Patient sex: M
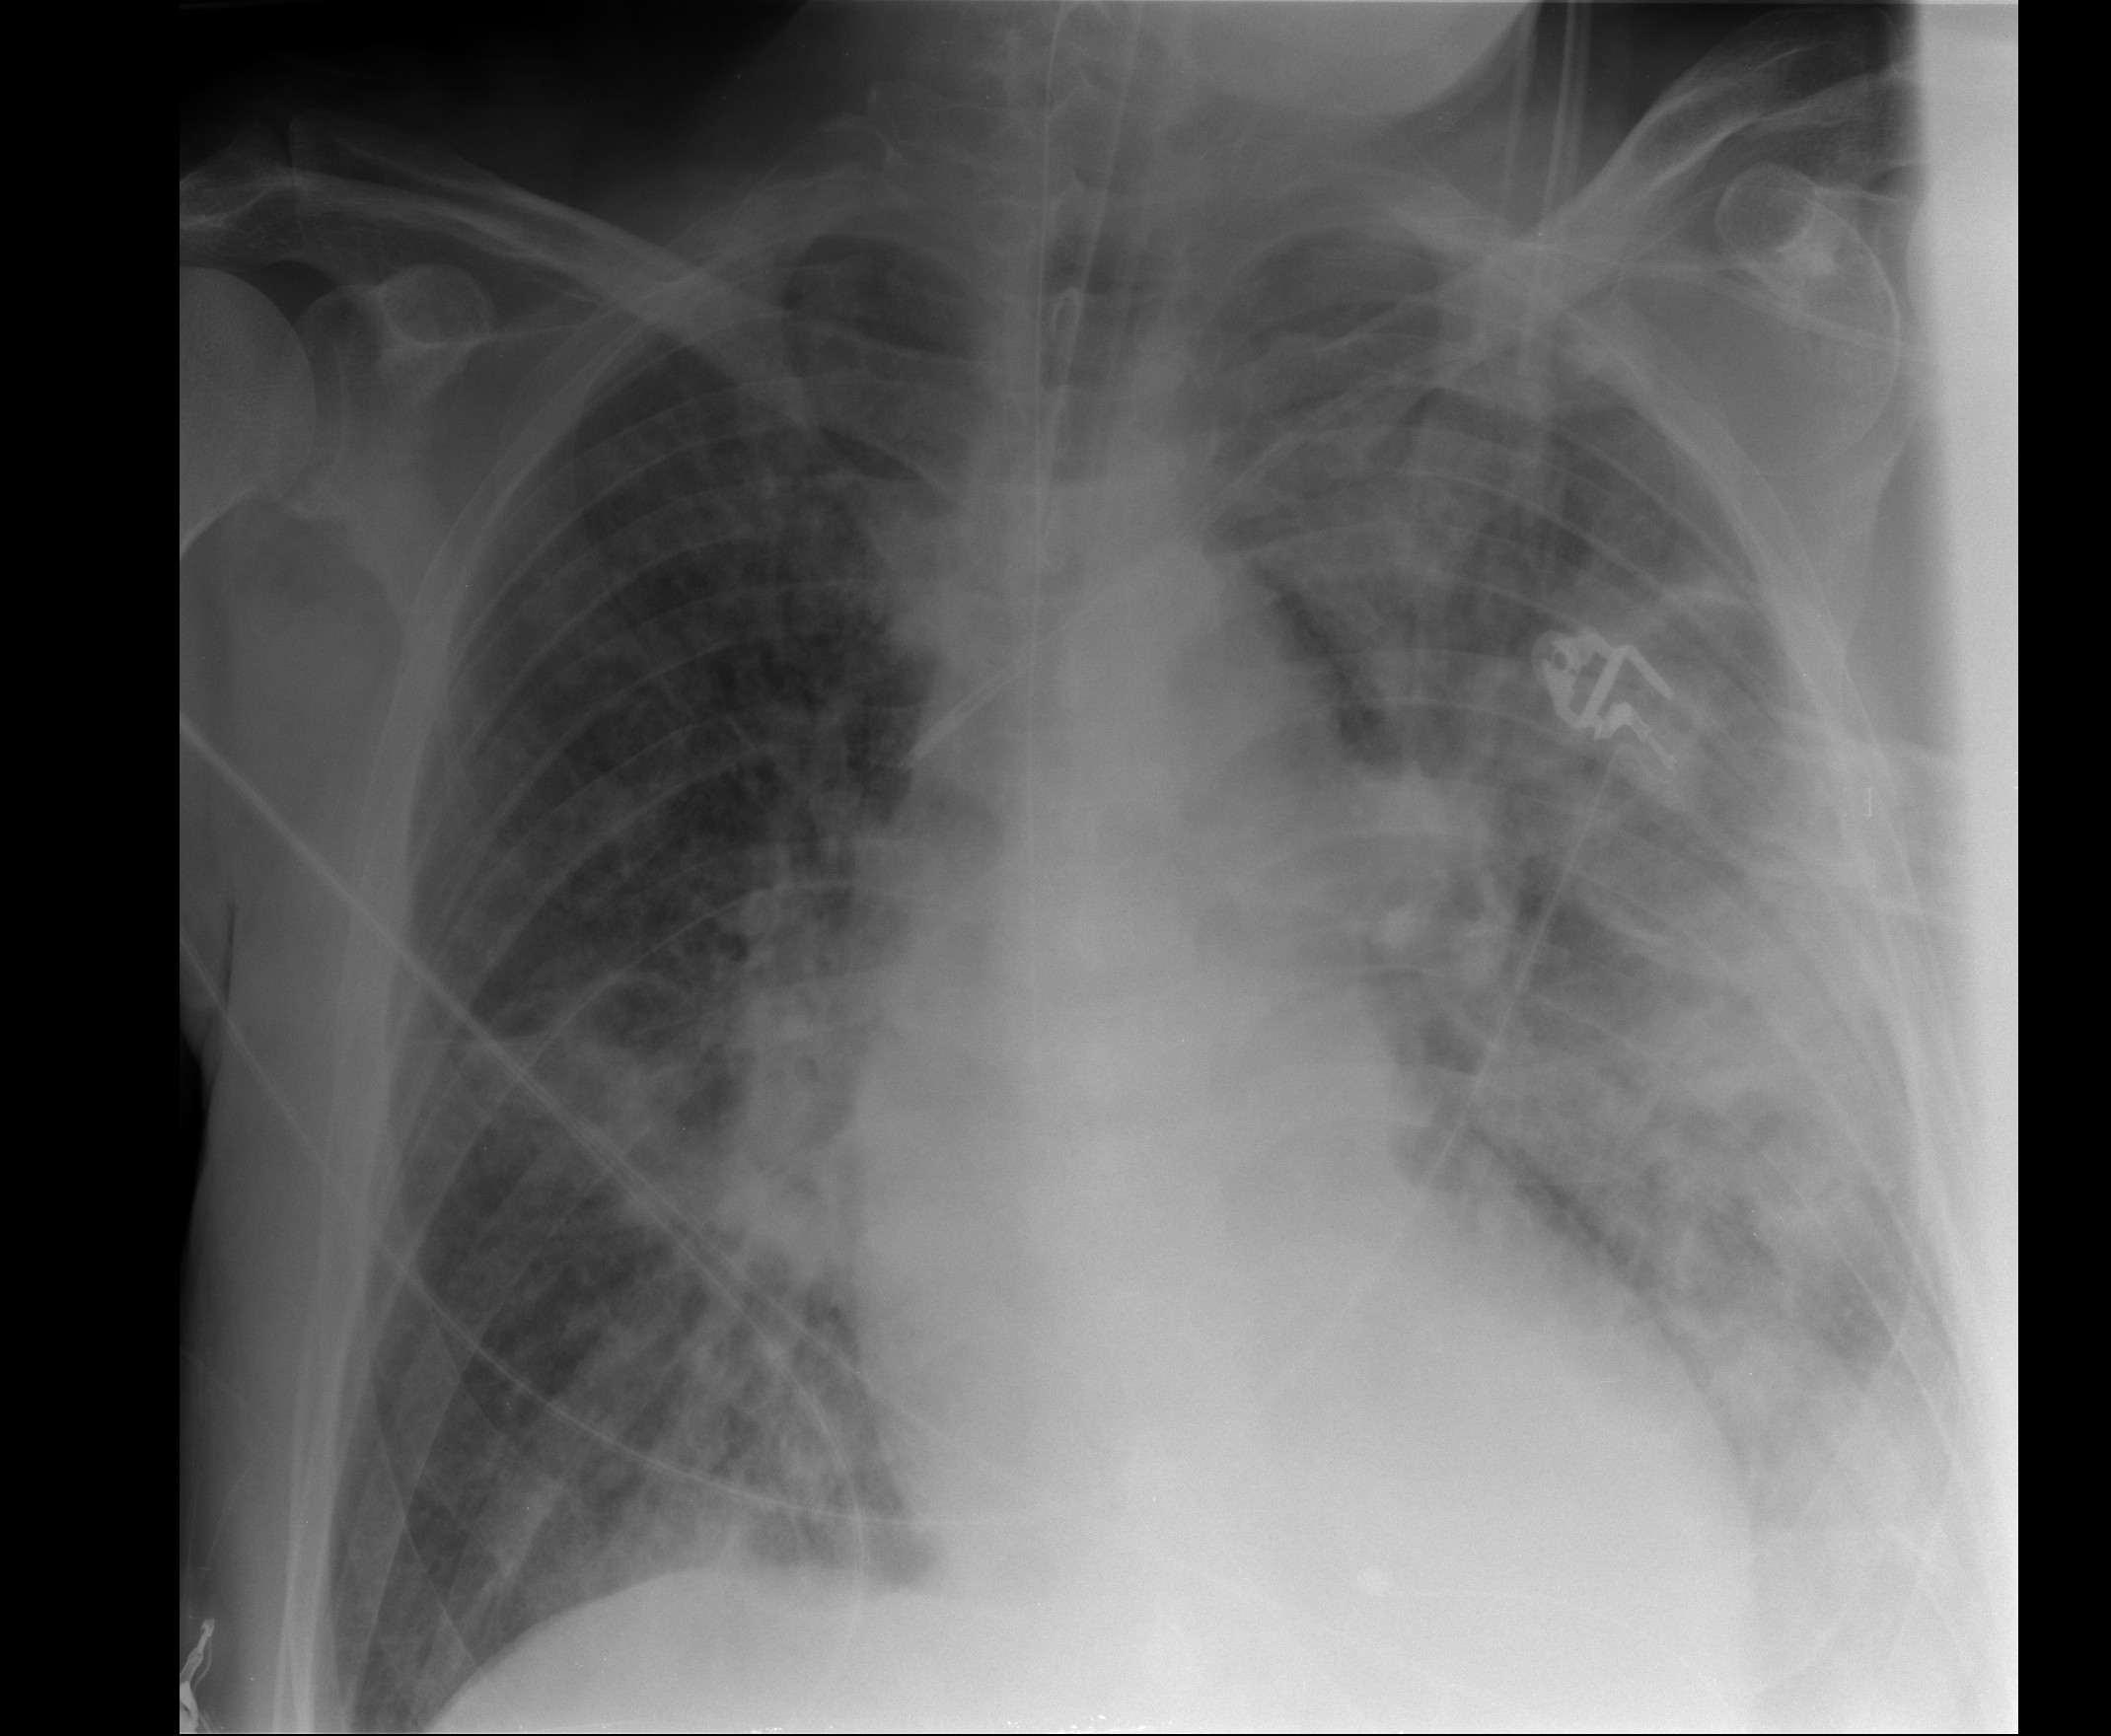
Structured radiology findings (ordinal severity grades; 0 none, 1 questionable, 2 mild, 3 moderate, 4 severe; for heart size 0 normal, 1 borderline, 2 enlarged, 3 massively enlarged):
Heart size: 0
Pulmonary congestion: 1
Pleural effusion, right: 0
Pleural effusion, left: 2
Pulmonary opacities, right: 2
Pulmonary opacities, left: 3
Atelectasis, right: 1
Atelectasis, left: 2